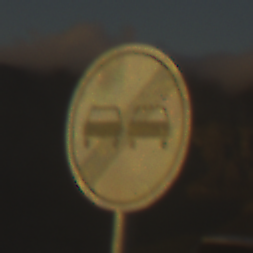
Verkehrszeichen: EndeUeberholverbot
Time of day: SunriseSunset
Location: Outdoor (RoadRail)
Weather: PartlyCloudy
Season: NotSpecified
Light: Natural